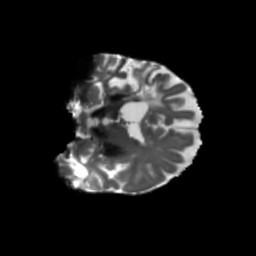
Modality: T2w
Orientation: coronal
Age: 69
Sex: female
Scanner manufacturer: siemens
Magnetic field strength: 3 T
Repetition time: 5.25 s
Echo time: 0.08 s